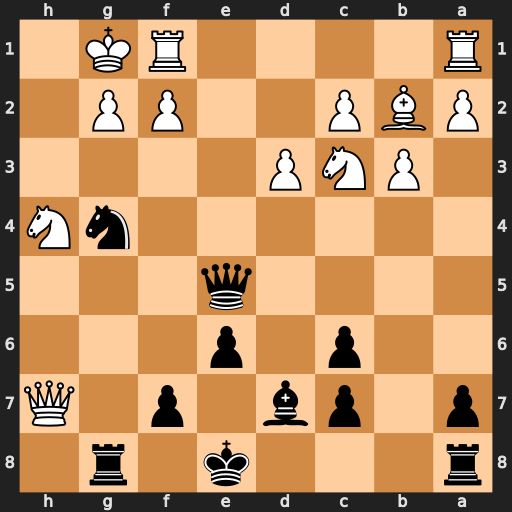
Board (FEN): r3k1r1/p1pb1p1Q/2p1p3/4q3/6nN/1PNP4/PBP2PP1/R4RK1
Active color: b
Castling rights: q
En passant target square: -
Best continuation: Qh2#